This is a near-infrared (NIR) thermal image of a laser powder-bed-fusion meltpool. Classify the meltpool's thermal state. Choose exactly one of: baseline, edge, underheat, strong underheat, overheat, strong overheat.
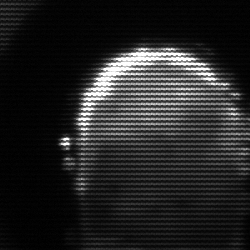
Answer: baseline